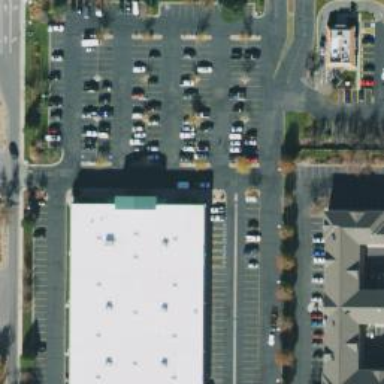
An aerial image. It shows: Retail building.